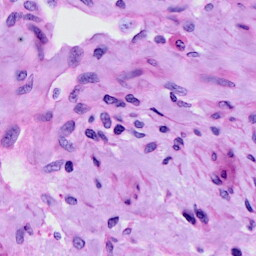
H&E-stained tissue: Cervix